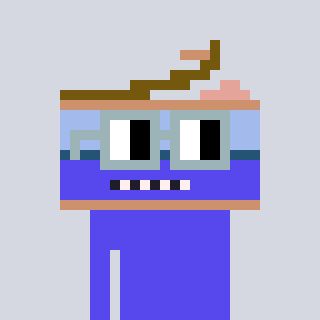
a pixel art character with square dark gray glasses, a canned ham-shaped head and a computerblue-colored body on a cool background